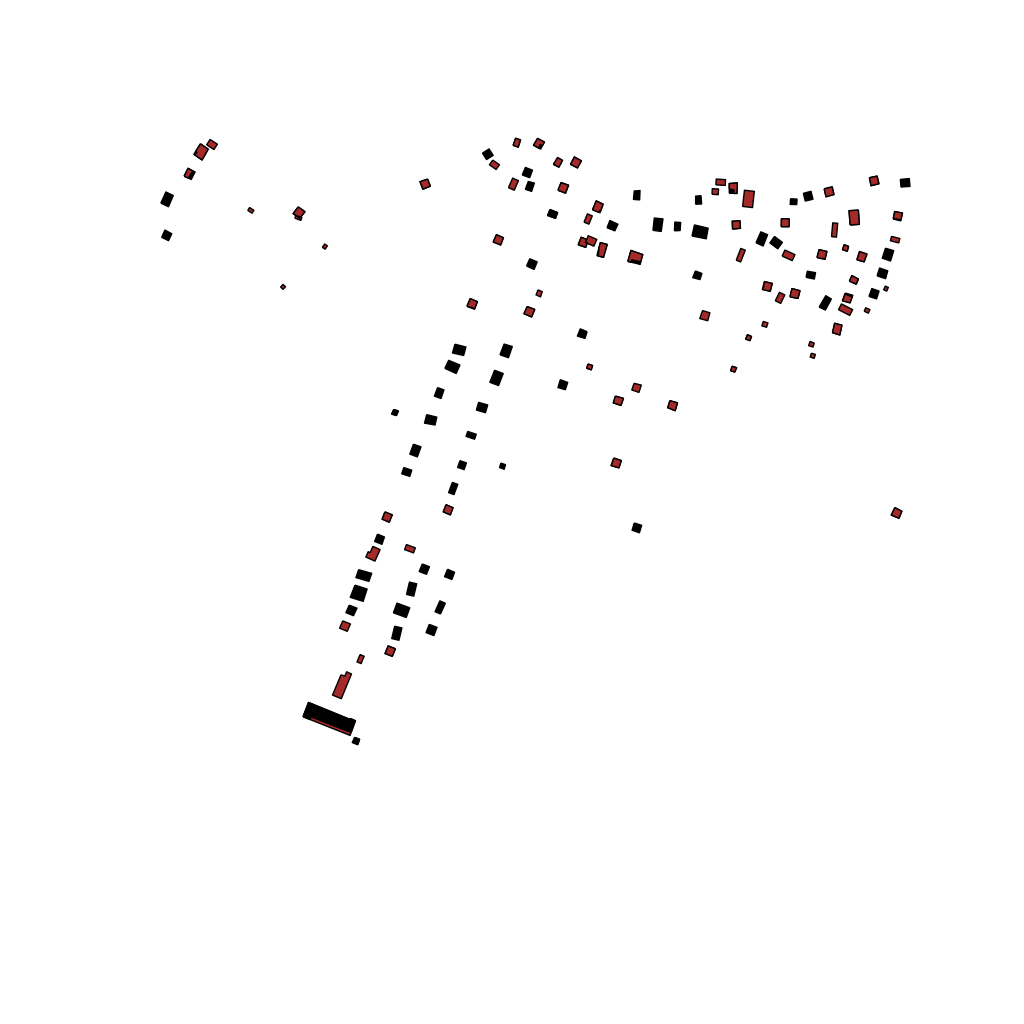
Tags: overhead vector_map, industrial, recreation, residential, soviet, individual_rise, density_2, Building, Facility, 1.0 km²